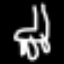
Label: chair